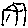
Label: house